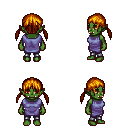
a pixel art fantasy rpg character, female body template, orc, green skin, chain tabard jacket, metal pants, dark blonde twin-tailed hairstyle, four views (front, back, left, right), 2x2 character sprite sheet, small pixel art, hard edges, no anti-aliasing